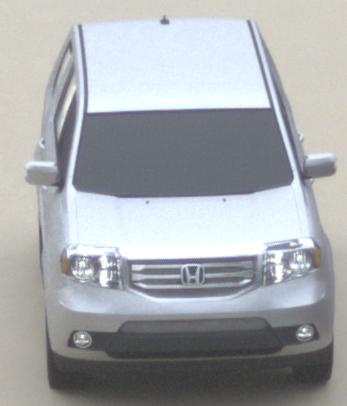
Make: Honda
Model: Pilot
Detailed model: Gen. 2 Facelift
Model produced from: 2012
Model produced until: 2015
Doors: 5
Color: white
Road condition: dry road
Daytime: morning or afternoon
Contrast: low contrast